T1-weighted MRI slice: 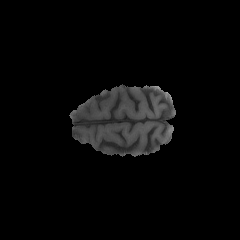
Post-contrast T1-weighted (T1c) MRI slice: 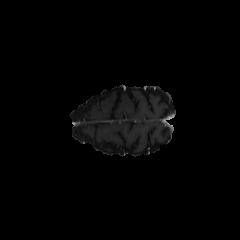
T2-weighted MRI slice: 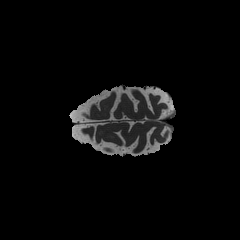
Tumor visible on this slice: no